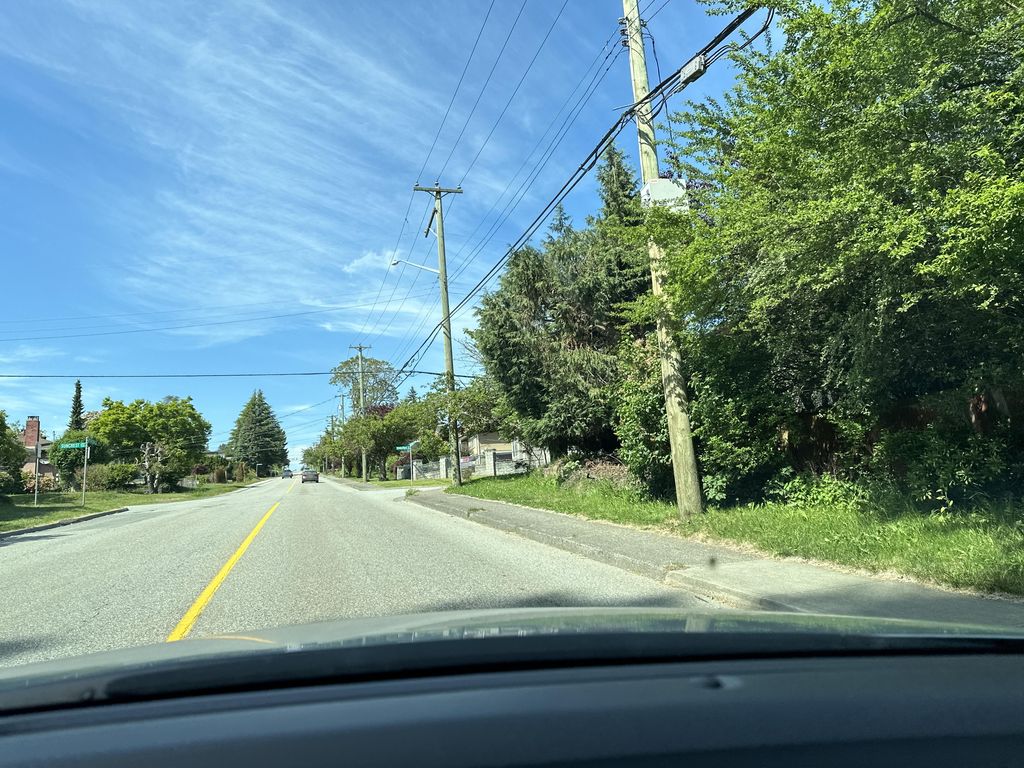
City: vancouver